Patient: sex F, age 58
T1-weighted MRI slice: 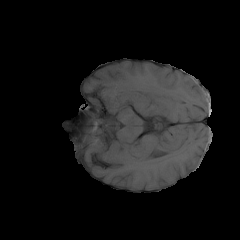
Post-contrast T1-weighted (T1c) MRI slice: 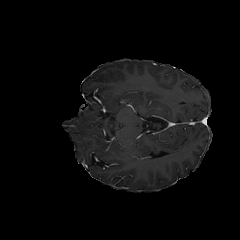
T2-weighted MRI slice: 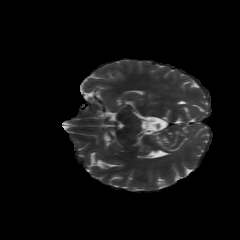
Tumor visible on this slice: no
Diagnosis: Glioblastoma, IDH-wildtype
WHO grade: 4